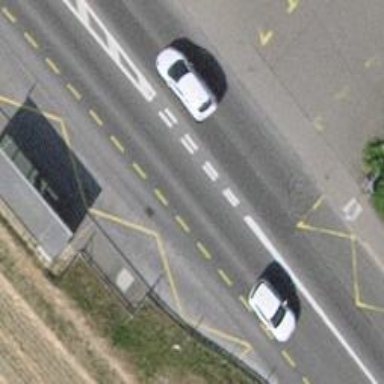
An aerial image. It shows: Bus stop with designated public transport stop position.